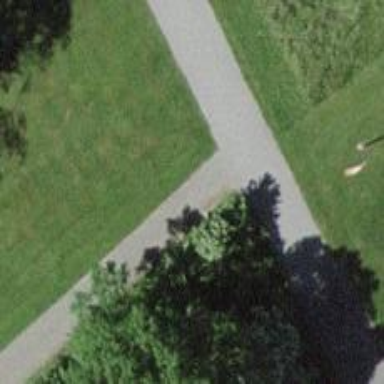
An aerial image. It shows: Footway with pebblestone surface.